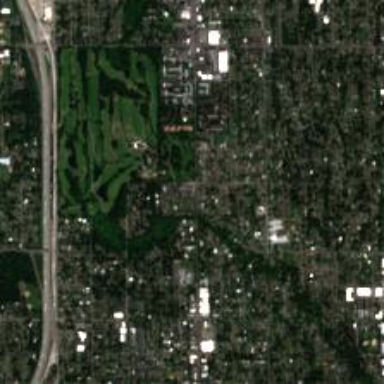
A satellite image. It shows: Golf course surrounded by greenery.